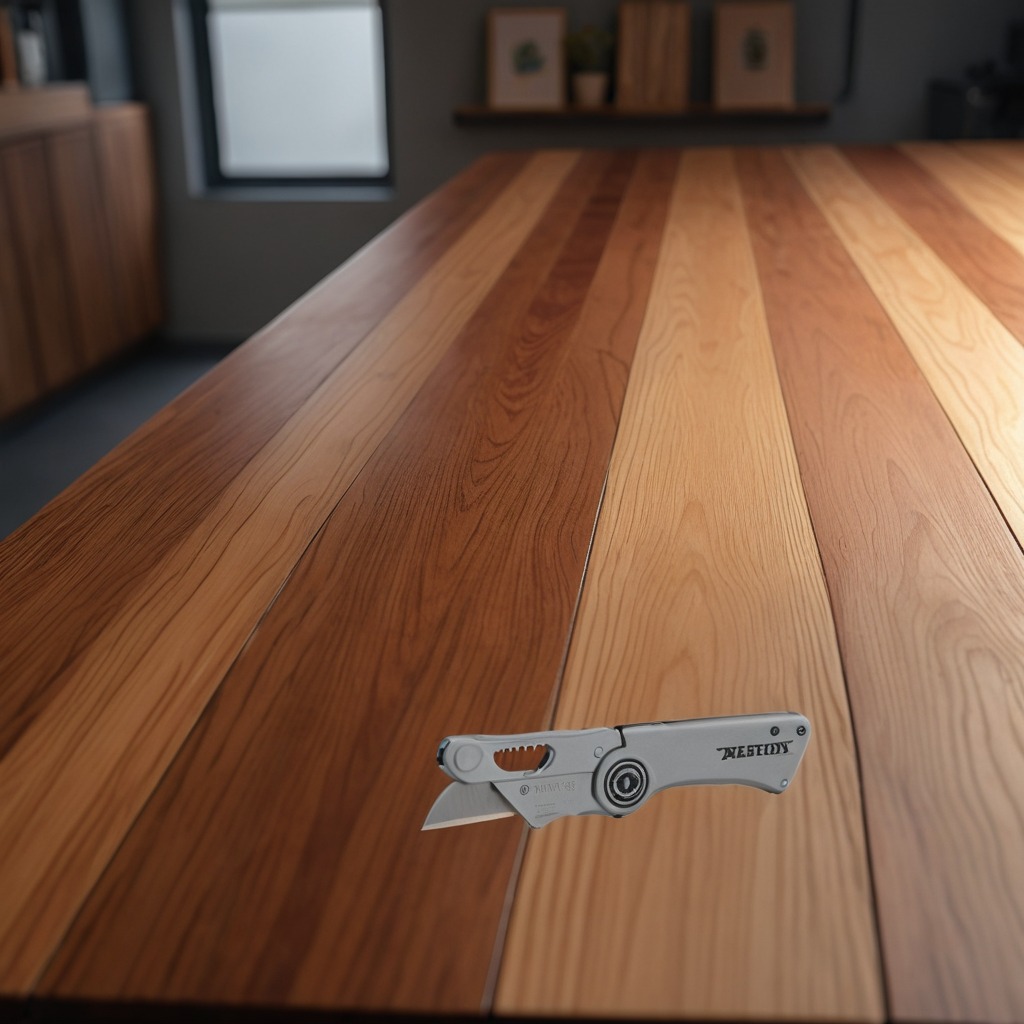
A utility knife is lying on a wooden table in a carpentry studio rich wood textures side lighting.